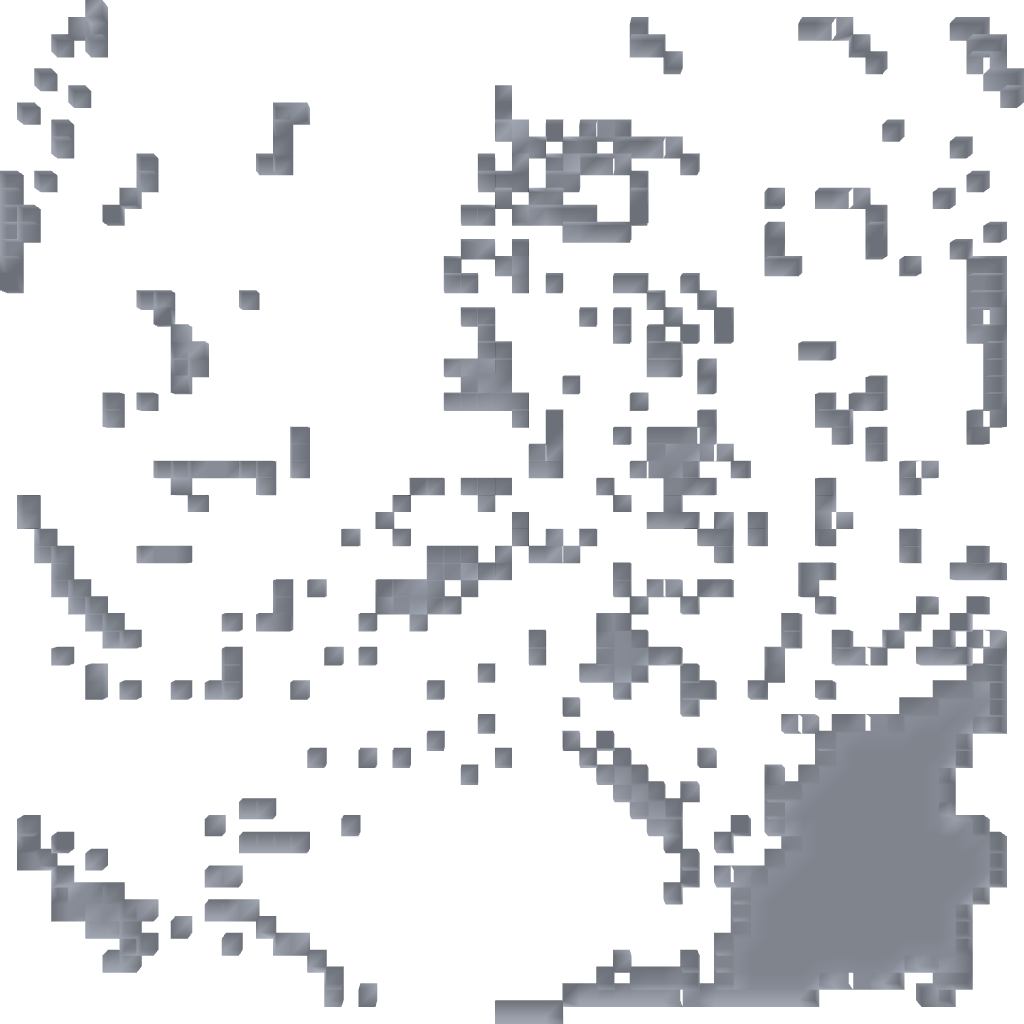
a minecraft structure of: Thanatos Pixel Art